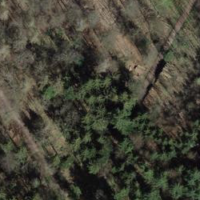
EUNIS habitat code: 41
Species observed at this site:
Lamium galeobdolon